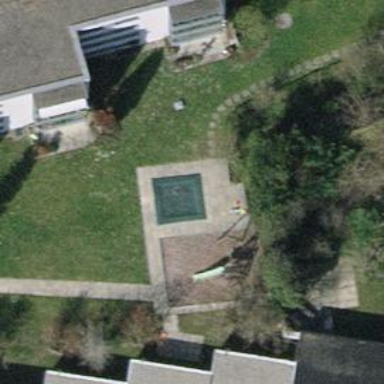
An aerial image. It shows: Sandpit playground.